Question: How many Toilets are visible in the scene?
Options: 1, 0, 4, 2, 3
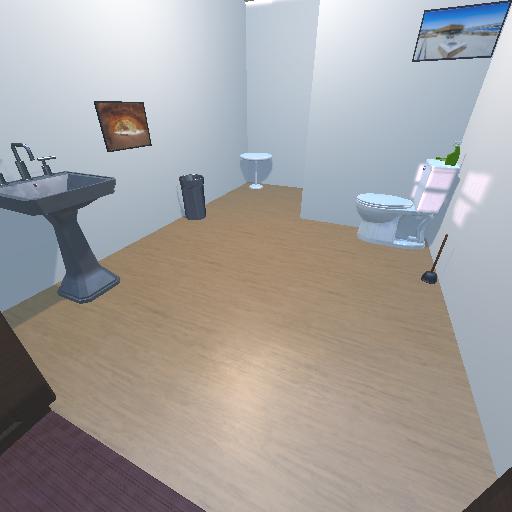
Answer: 1